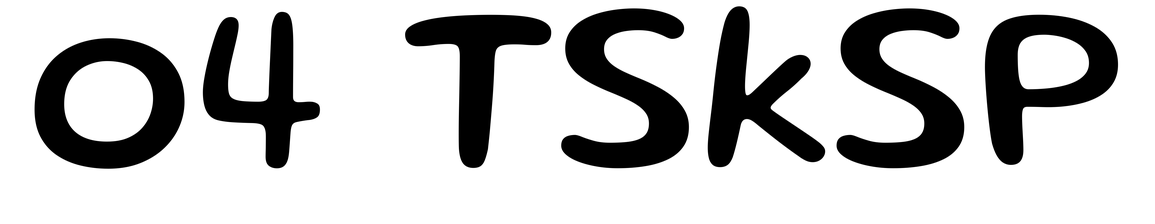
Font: Gluten_Regular